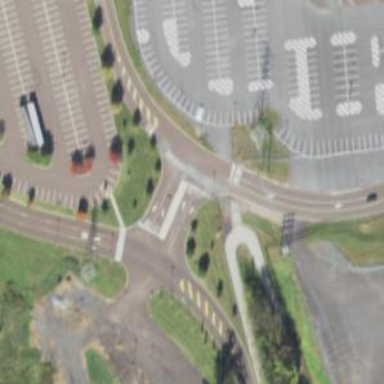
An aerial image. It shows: Pedestrian crossing with zebra markings on the footway.